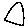
Label: triangle